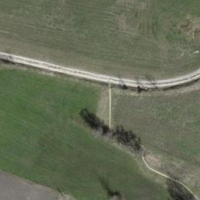
EUNIS habitat code: 52
Species observed at this site:
Ajuga reptans